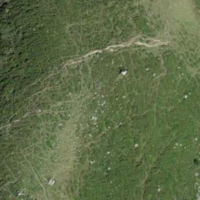
EUNIS habitat code: 23
Species observed at this site:
Astrantia minor